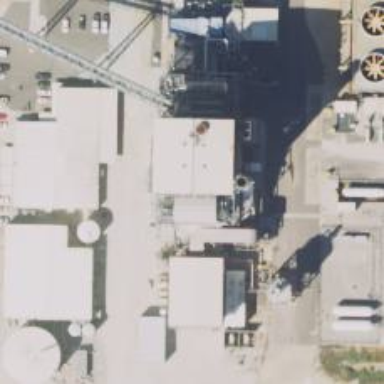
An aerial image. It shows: Steam turbine generator.